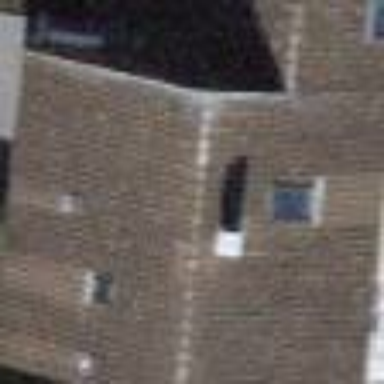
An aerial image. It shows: Terrace building with gabled roof.